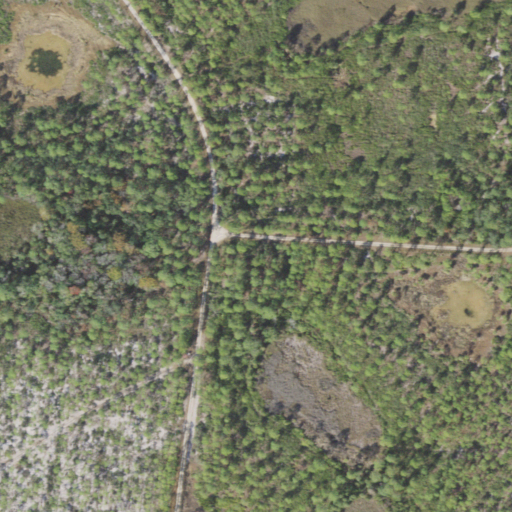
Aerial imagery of ridge(s) in Florida named Hickory Ridge containing evergreen forest, woody wetlands, low intensity development, open development, shrub, herbaceous wetlands, grassland, barren land, and open water